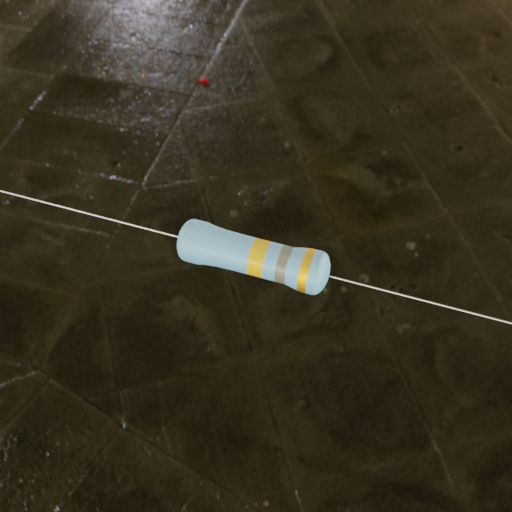
Resistor colour bands (in order): gold, gray, gold